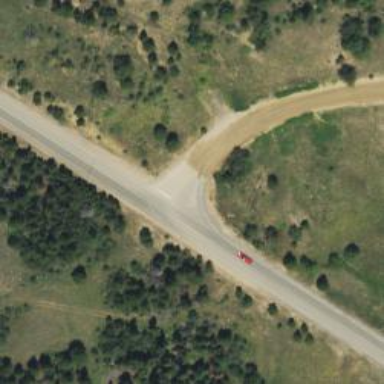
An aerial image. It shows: Secondary road with asphalt surface and grade1 tracktype. The road leads to attraction for tourism.